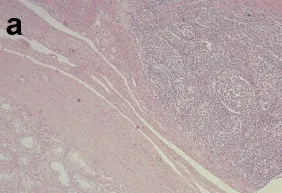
Histological and immunohistochemical findings. (a) The testicular parenchyma shows no evidence of lymphomatous involvement (hematoxylin-eosin, original magnification x50).
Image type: pathology (h&e)